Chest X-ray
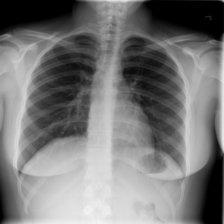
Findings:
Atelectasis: negative
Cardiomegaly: negative
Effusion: negative
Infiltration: negative
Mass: negative
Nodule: negative
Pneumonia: negative
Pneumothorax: negative
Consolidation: negative
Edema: negative
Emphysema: negative
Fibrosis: negative
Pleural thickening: negative
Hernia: negative